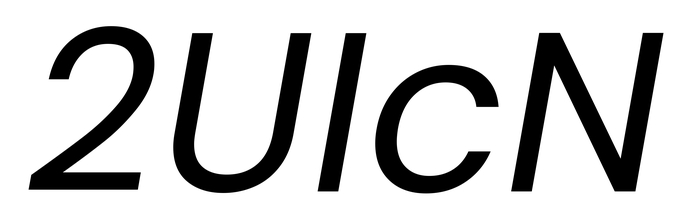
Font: Poppins-Italic